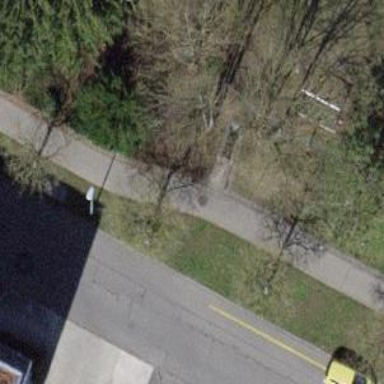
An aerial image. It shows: Tree-lined avenue.